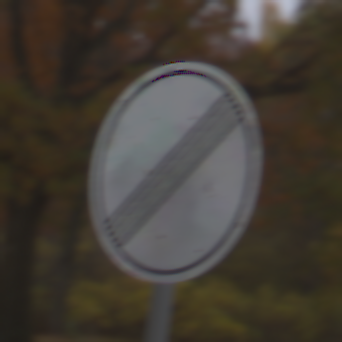
Verkehrszeichen: EndeSaemtlicherBegrenzungen
Umgebung: Outdoor, Nature
Tageszeit: Midday
Wetter: Overcast
Licht: Natural
Jahreszeit: Autumn
Kontrast: LowContrast